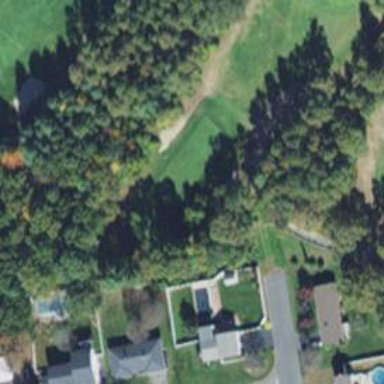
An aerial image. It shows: Grassy area designated as golf tee.